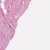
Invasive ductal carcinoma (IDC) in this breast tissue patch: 0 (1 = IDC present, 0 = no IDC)